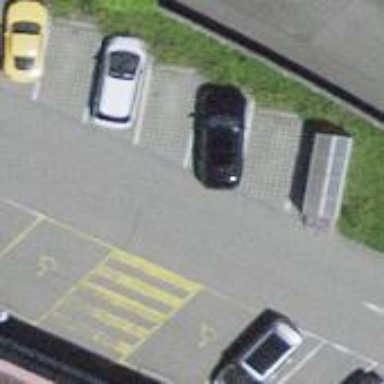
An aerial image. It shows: Zebra crossing on the road.